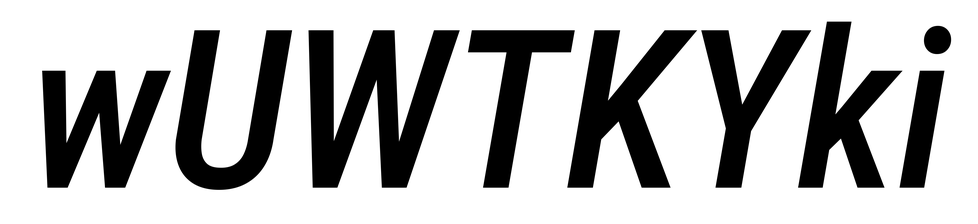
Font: Roboto-Italic_Condensed_Medium_Italic